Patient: sex M, age 37
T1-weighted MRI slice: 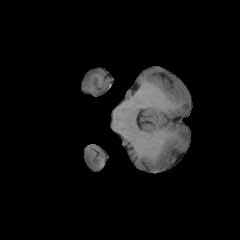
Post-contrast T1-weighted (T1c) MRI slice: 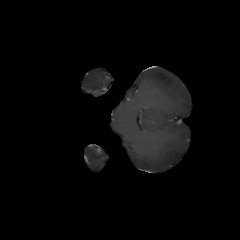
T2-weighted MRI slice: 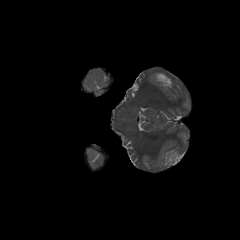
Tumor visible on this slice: no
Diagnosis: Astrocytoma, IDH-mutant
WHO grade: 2